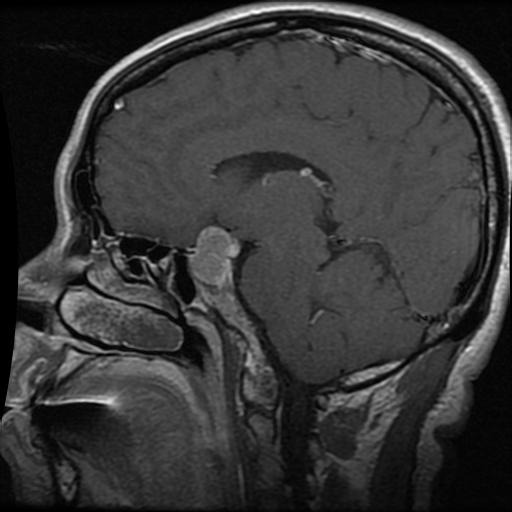
Label: pituitary